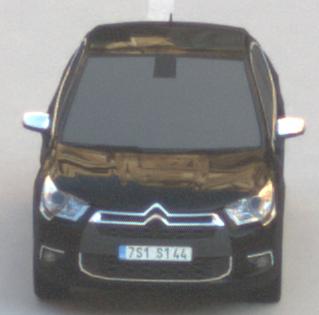
Make: Citroen
Model: DS 4 VTi 120
Detailed model: DS 4
Model produced from: 2011/05
Model produced until: 2015/01
Doors: 5
Color: black
Road condition: dry road
Daytime: morning or afternoon
Contrast: low contrast